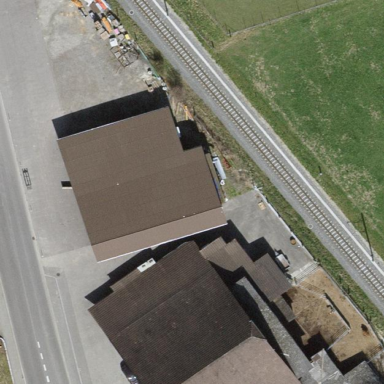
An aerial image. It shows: Rural barn.